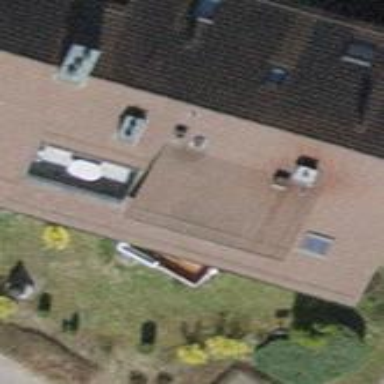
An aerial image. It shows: Gabled roof on building that houses apartments.